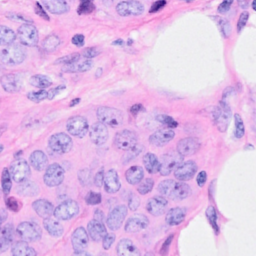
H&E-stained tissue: Breast